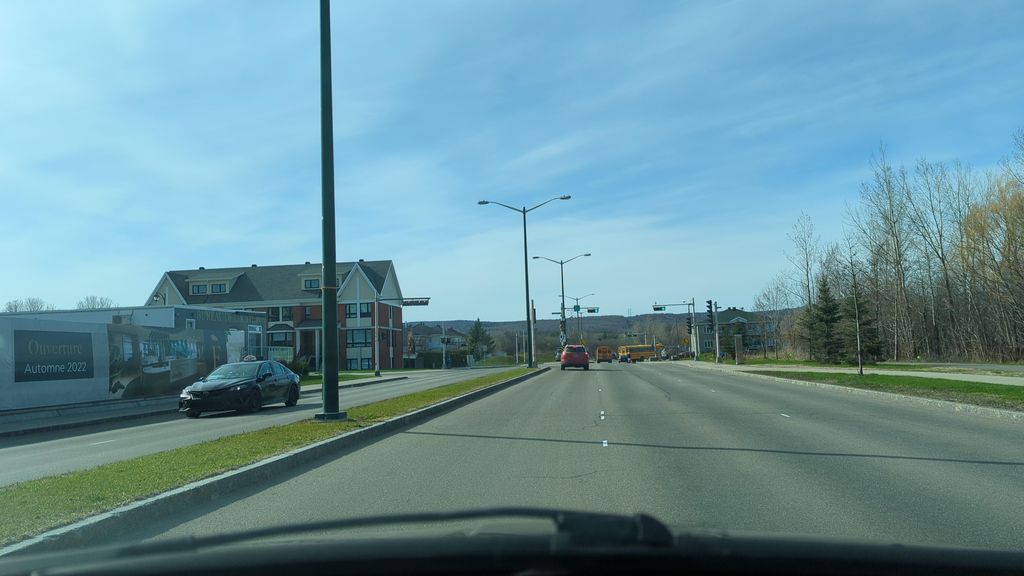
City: quebec_city